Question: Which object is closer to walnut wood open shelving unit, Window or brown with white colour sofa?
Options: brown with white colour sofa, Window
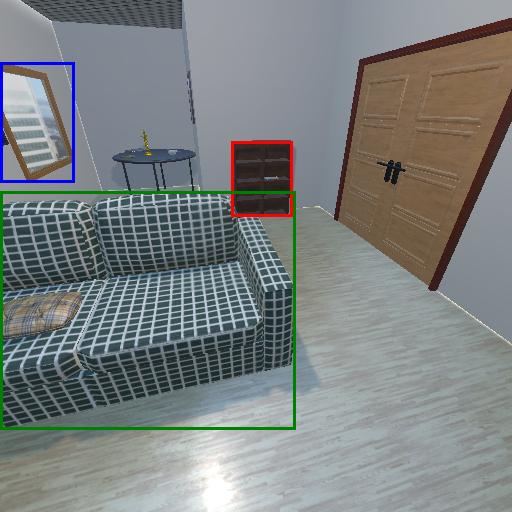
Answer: brown with white colour sofa